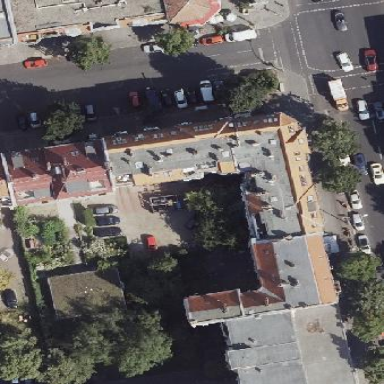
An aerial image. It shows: Unique apartment building with double saltbox roof shape.